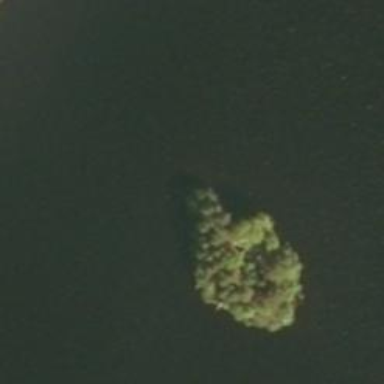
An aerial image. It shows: Image showing island.